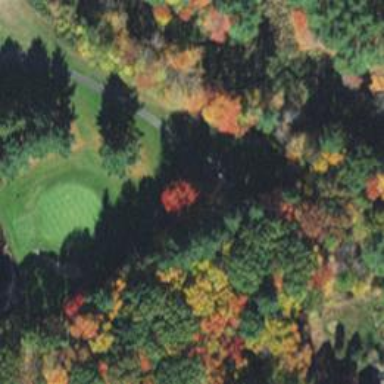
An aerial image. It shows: Path for both road and golf.